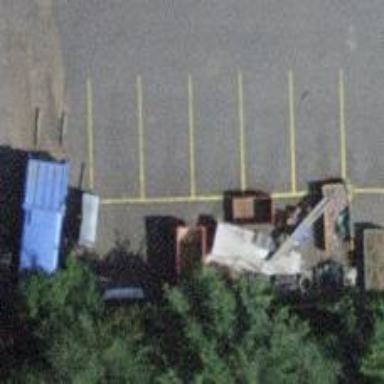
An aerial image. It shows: Parking area with surface.